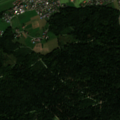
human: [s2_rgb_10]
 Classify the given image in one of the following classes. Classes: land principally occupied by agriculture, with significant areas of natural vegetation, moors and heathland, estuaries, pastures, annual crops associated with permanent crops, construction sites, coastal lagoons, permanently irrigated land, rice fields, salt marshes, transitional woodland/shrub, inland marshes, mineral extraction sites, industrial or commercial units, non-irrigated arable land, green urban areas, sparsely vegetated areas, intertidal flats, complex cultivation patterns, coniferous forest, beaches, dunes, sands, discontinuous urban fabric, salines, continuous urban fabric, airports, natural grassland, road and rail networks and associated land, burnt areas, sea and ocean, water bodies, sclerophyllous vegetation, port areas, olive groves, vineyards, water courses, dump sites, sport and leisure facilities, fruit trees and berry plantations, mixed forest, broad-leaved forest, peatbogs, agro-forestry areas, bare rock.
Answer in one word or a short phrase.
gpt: discontinuous urban fabric, non-irrigated arable land, coniferous forest, mixed forest